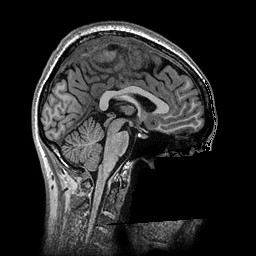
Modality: T1w
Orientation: sagittal
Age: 45
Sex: female